Question: Let me show you example (360 Deg 3D Object Rotator): Demo: <URL>
As you see, there is a camera 3D rotating on mouse event. Actually, it is a collection of images (frames) animating frame by frame depending on mouse event.
I want to implement this animation with using (or maybe I should use another gesture?). So that I can make rotation by my finger, to the , to the (I want animation with smooth ease effect, depending on swipe ).
I have ready images for each frame.
Sample codes, online tutorials doing this will really help me.
Thank you in advance, I really need your help!
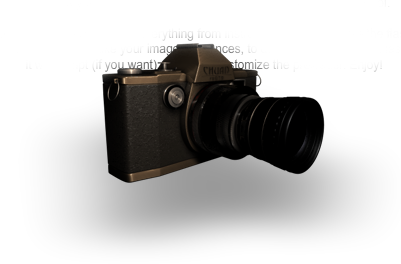
Answer: I don't think you should use swipe gesture here. I recommend you LongPressGesture with short minimumPressDuration.
Let me show example code:
'''
longPress = [ [UILongPressGestureRecognizer alloc] initWithTarget:self action:@selector(handleLongPressGesture:)]
longPress.delegate = self;
longPress.minimumPressDuration = 0.05;
[viewWithImage addGestureRecognizer:longPress];
float startX;
float displacement = 0;
-(IBAction)handleLongPressGesture:(UILongPressGestureRecognizer *)sender
{
float nowX;
if ( sender.state == UIGestureRecognizerStateBegan )
{
startX = [sender locationInView:viewWithImage].x;
}
if ( sender.state == UIGestureRecognizerStateEnded || sender.state == UIGestureRecognizerStateCancelled)
{
... do something at end ...
}
nowX = [sender locationInView:mainWidgetView].x;
displacement = nowX - startX;
// set right rotation with displacement value
[self rotateImageWith:displacement];
}
'''